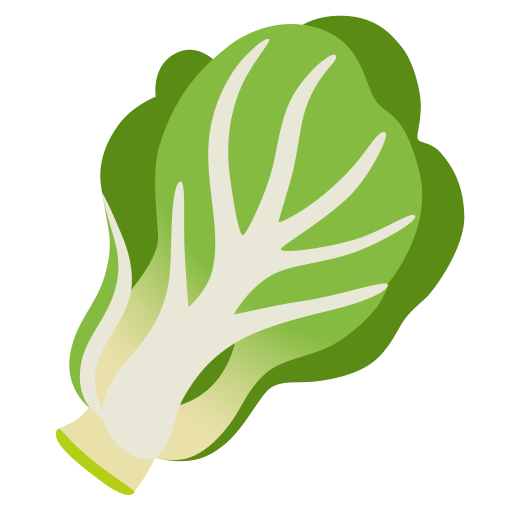
Emoji: 🥬